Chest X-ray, PA view. Patient: 28 years old, sex F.
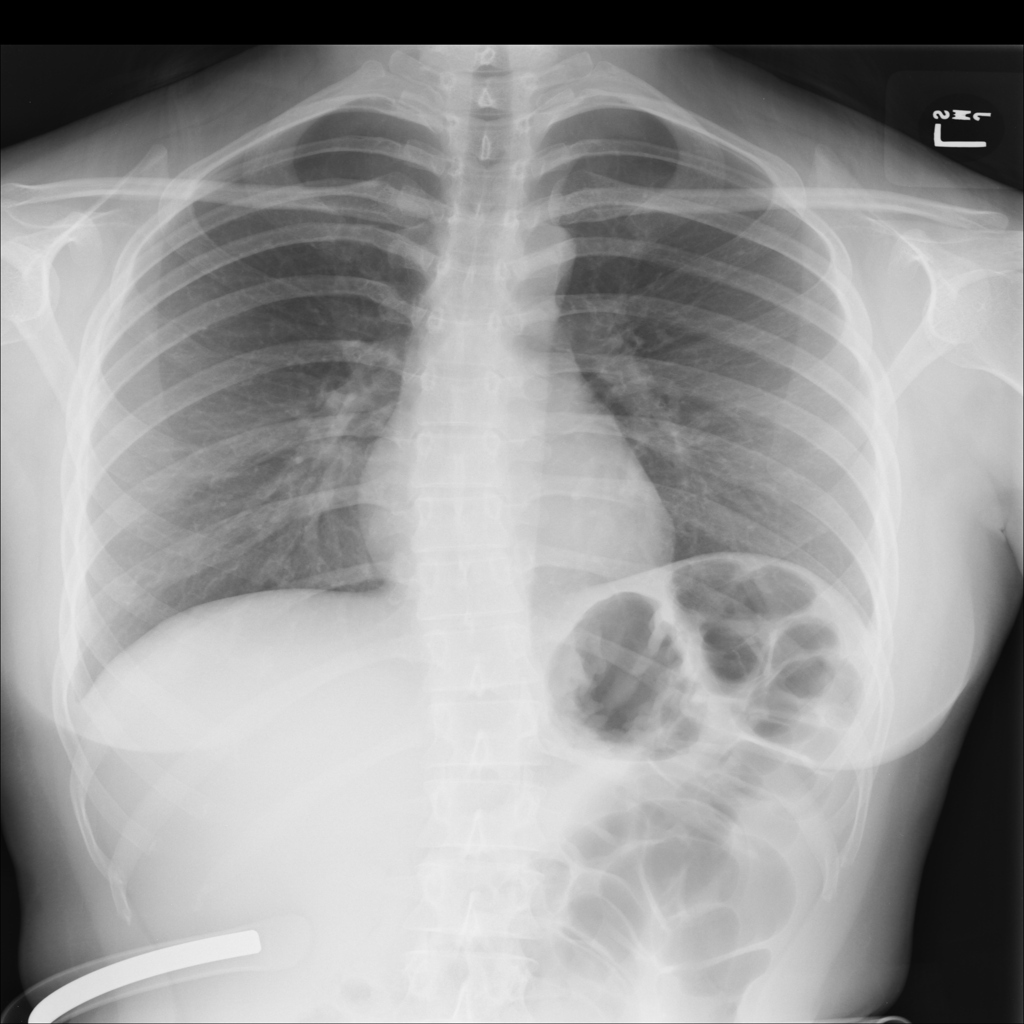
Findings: No Finding